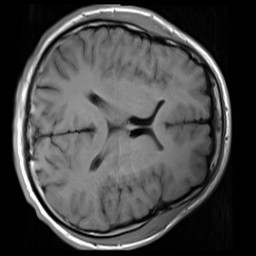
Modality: T1w
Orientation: axial
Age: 22
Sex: male
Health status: healthy
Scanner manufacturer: siemens
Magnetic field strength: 3 T
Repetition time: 4.1 s
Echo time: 0.0085 s